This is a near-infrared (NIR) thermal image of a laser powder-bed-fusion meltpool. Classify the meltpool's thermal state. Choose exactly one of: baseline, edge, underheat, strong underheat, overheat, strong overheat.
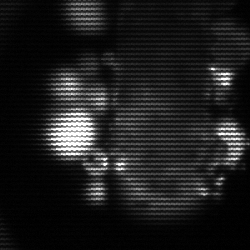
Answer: strong underheat